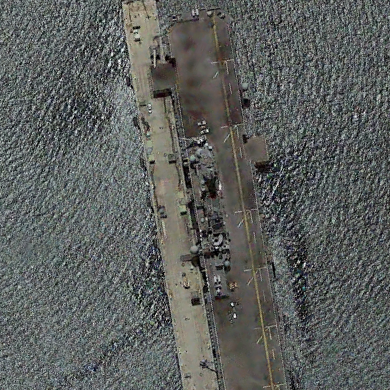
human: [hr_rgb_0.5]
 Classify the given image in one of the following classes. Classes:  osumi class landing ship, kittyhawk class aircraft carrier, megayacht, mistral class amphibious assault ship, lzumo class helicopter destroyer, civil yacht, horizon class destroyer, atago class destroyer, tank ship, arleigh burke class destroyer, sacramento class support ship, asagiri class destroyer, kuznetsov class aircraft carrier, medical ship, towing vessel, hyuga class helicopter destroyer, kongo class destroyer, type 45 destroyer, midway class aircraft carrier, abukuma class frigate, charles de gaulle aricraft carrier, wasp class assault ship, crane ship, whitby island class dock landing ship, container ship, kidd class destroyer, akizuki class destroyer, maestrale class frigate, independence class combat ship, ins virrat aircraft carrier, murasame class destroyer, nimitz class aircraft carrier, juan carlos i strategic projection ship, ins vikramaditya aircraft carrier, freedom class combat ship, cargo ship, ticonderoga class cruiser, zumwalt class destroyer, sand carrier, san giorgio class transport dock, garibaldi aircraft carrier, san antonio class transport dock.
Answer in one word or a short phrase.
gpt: Wasp class assault ship